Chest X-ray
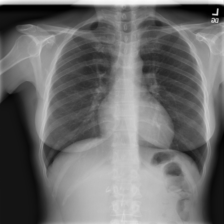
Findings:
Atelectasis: negative
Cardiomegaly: negative
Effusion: negative
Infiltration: negative
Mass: negative
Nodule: negative
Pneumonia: negative
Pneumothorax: negative
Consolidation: negative
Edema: negative
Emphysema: negative
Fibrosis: negative
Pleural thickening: negative
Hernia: negative